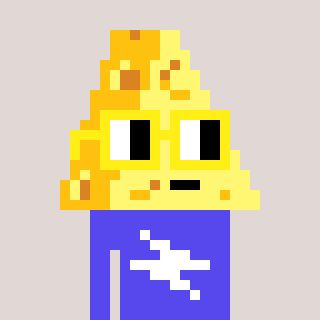
a pixel art character with square yellow glasses, a cheese-shaped head and a computerblue-colored body on a warm background